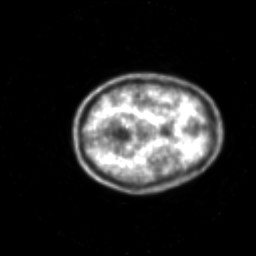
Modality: PET
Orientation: axial
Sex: male
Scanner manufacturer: siemens